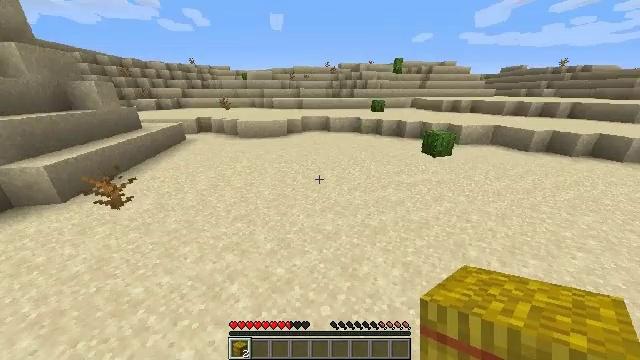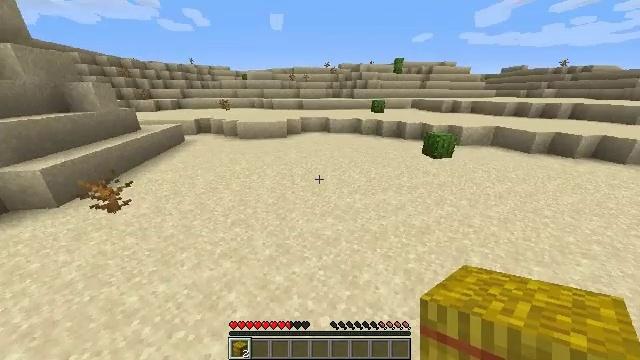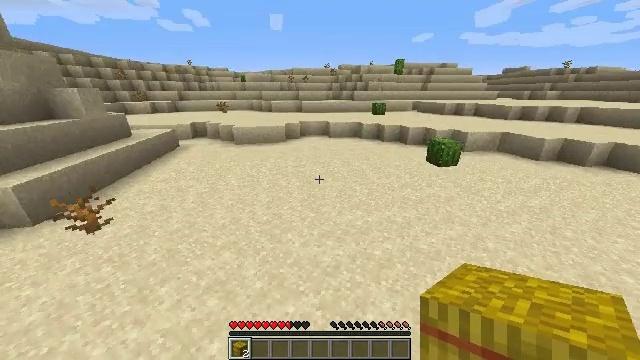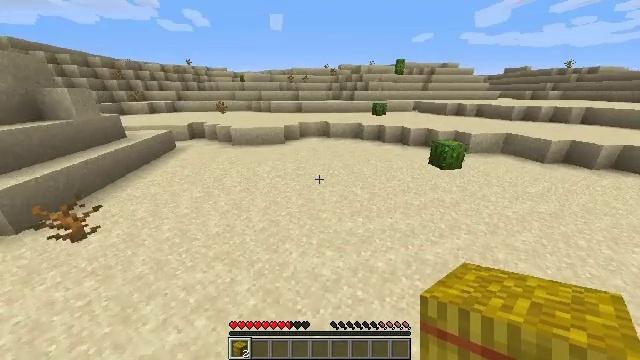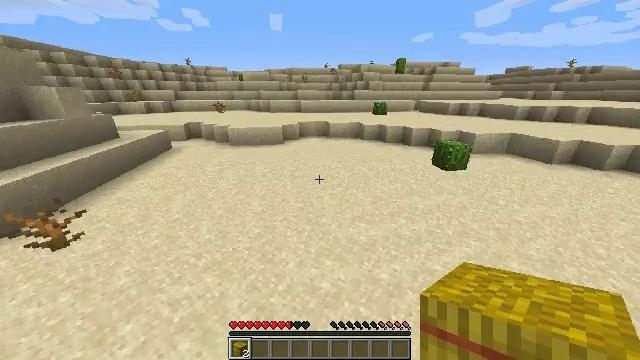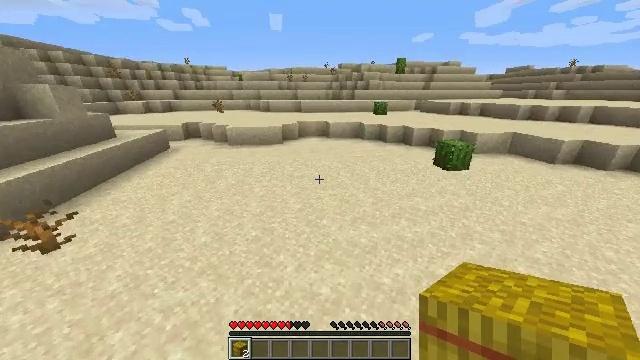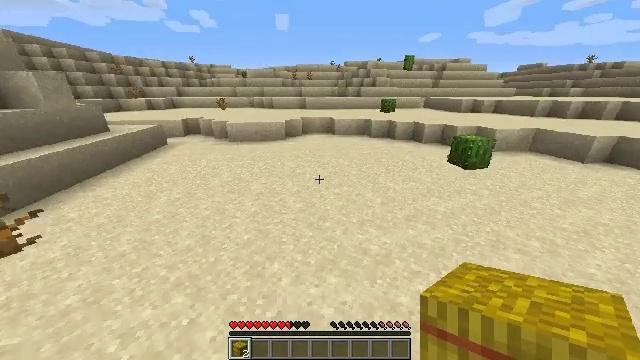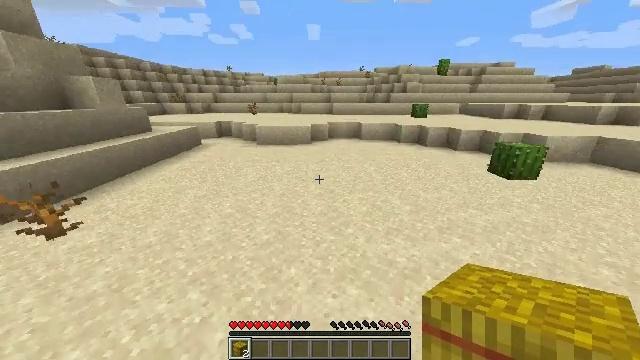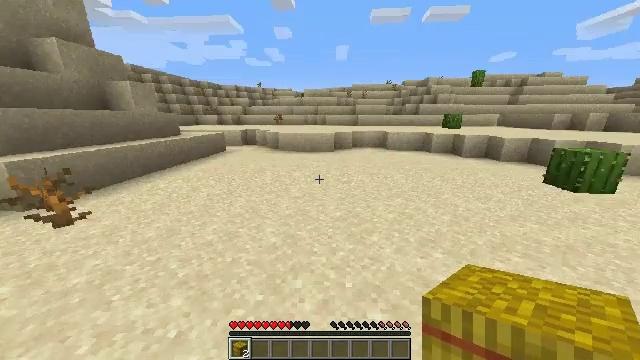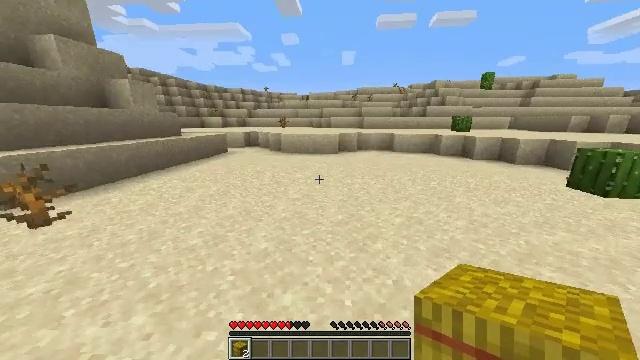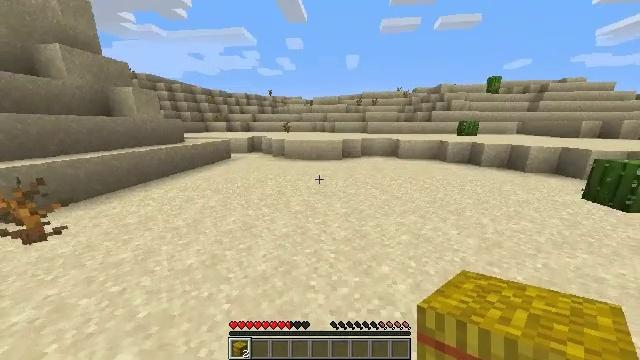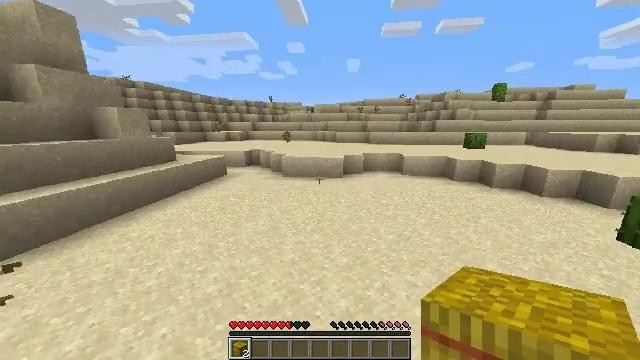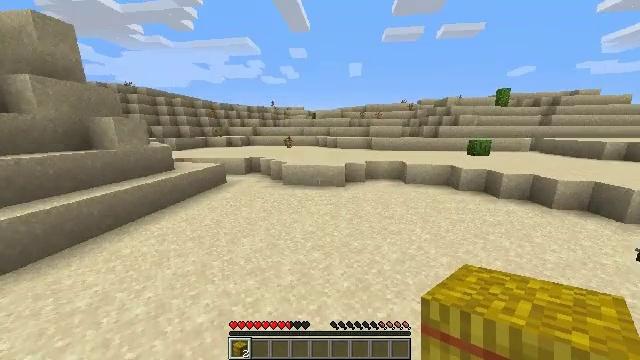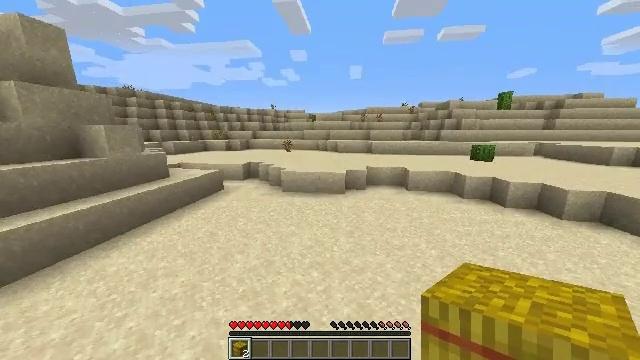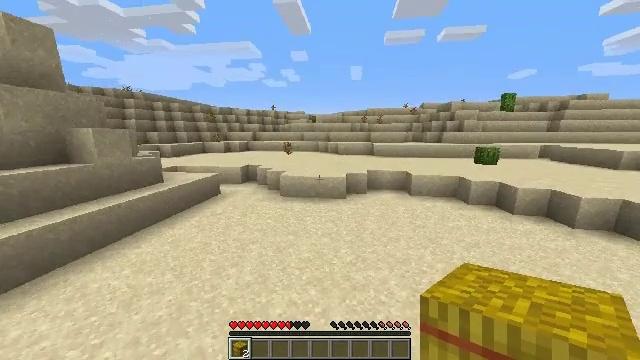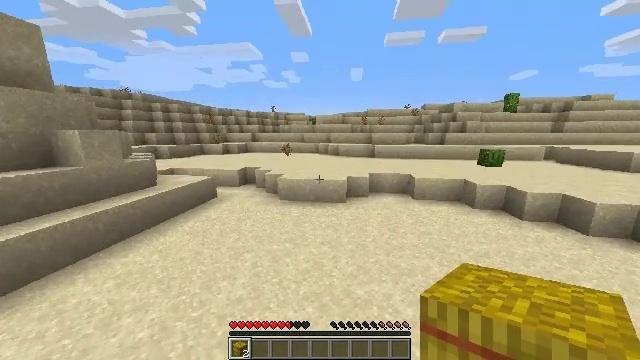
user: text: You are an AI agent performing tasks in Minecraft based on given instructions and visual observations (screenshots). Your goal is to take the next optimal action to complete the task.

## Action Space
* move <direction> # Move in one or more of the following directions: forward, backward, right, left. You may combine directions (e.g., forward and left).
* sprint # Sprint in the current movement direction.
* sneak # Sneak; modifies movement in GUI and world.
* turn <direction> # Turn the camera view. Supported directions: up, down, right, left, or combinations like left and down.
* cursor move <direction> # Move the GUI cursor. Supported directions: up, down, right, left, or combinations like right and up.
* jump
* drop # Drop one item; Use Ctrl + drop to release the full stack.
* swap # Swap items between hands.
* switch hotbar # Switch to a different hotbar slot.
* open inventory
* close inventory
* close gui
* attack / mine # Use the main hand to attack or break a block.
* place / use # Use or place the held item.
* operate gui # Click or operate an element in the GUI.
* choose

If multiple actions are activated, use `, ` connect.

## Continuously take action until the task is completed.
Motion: motion action
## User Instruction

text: Drop a hay block.
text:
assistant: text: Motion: move forward, sprint, jump
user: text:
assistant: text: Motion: move forward, sprint, jump
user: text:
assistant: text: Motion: move forward, sprint, jump
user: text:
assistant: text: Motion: move forward, sprint, jump
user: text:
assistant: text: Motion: move forward, sprint, jump
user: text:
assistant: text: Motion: move forward, sprint, turn left, jump
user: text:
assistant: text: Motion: move forward, sprint, turn left and up, jump
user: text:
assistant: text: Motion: move forward, sprint, turn left and up, jump
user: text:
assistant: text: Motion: move forward, sprint, turn left and up, jump
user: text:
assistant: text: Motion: move forward, sprint, turn left, jump
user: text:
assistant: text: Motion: move forward, sprint, jump
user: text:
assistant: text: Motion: move forward, sprint, jump
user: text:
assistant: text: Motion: move forward, sprint, jump
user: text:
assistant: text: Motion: move forward, sprint, jump
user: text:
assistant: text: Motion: move forward, sprint, jump
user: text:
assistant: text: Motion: move forward, sprint, turn up, jump
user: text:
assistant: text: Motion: move forward, sprint, jump
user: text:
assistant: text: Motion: move forward, sprint, turn right, jump
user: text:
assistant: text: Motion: move forward, sprint, jump
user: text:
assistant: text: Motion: move forward, sprint, jump
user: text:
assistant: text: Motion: move forward, sprint, jump
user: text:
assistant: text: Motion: move forward, sprint, jump
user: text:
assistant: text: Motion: move forward, sprint, jump
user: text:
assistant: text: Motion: move forward, sprint, jump
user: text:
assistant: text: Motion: move forward, sprint, turn right, jump
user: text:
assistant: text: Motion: move forward, sprint, jump
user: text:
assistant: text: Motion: move forward, sprint, jump
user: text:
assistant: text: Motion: move forward, sprint, jump
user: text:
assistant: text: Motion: move forward, sprint, jump
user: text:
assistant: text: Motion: move forward, sprint, turn left, jump